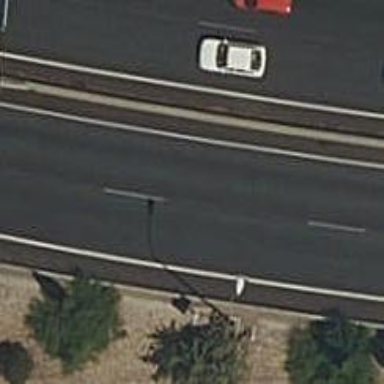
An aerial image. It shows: Asphalt trunk motorway.